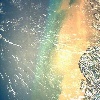
Label: water